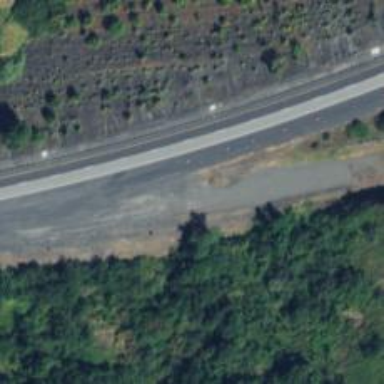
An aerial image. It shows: Asphalt escape road.